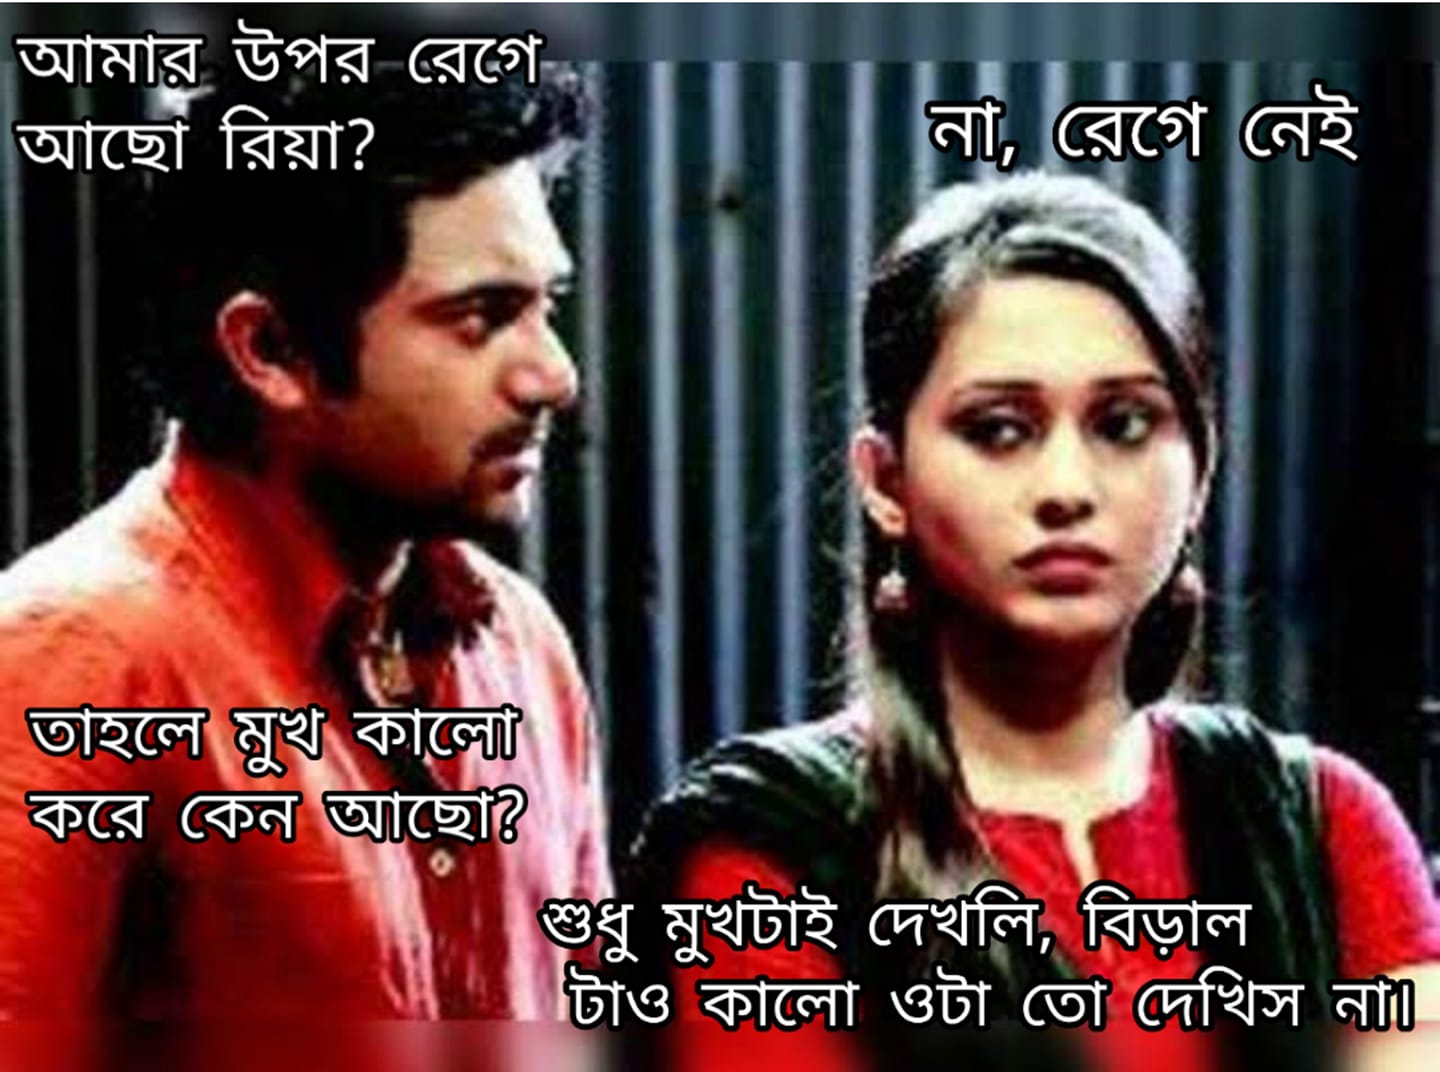
Caption: আমার উপর রেগে আছো রিয়া ?  না রেগে নেই    তাহলে মুখ কালো করে কেন আছো ?    শুধু মুখটাই দেখলি , বিড়াল টাও কালো ওটা তো দেখিস না ।
Label: hate